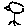
Label: bird